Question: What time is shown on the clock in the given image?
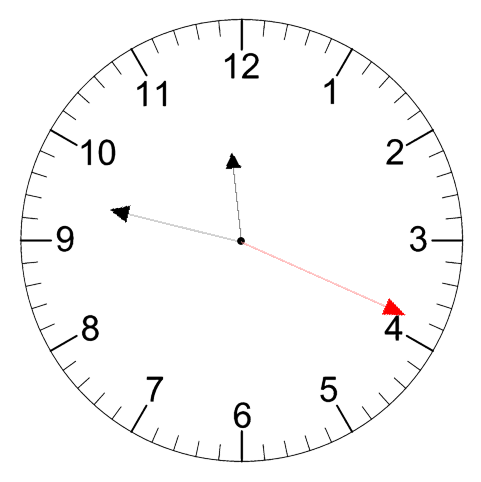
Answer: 11:47:19